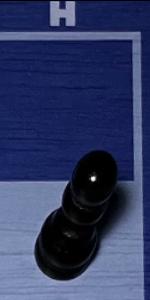
Label: Pawn_Black